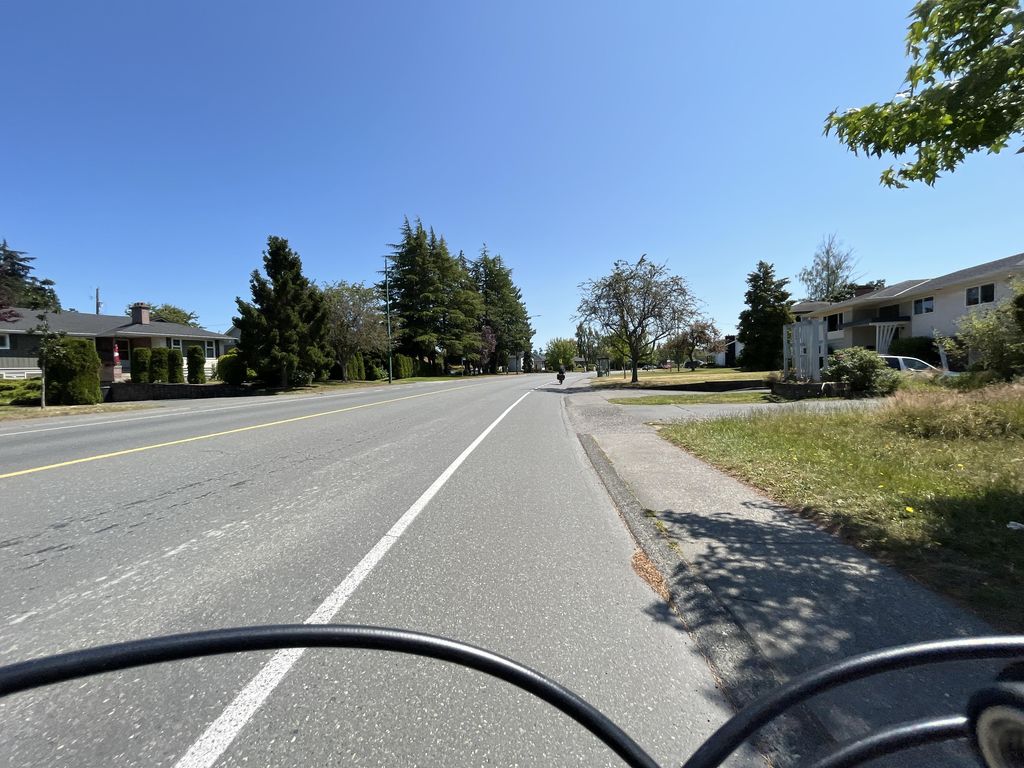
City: victoria